Question: Imagine you want to count how many non-ASCII chars a given 'char<URL>.
The simplest way is obviously
'''
int simpleCount() {
int result = 0;
for (int i = 0; i < string.length; i++) {
result += string[i] >= 128 ? 1 : 0;
}
return result;
}
'''
Then you think that many inputs are pure ASCII and that it could be a good idea to deal with them separately. For simplicity assume you write just this
'''
private int skip(int i) {
for (; i < string.length; i++) {
if (string[i] >= 128) break;
}
return i;
}
'''
Such a trivial method could be useful for more complicated processing and here it can't do no harm, right? So let's continue with
'''
int smartCount() {
int result = 0;
for (int i = skip(0); i < string.length; i++) {
result += string[i] >= 128 ? 1 : 0;
}
return result;
}
'''
It's the same as 'simpleCount'. I'm calling it "smart" as the actual work to be done is more complicated, so skipping over ASCII quickly makes sense. If there's no or a very short ASCII prefix, it can costs a few cycles more, but that's all, right?
Maybe you want to rewrite it like this, it's the same, just possibly more reusable, right?
'''
int smarterCount() {
return finish(skip(0));
}
int finish(int i) {
int result = 0;
for (; i < string.length; i++) {
result += string[i] >= 128 ? 1 : 0;
}
return result;
}
'''
And then you ran a <URL> on some random string and get this

The parameters determine the ASCII to non-ASCII ratio and the average length of a non-ASCII sequence, but as you can see they don't matter. Trying different seeds and whatever doesn't matter. The <URL>, so the usual gotchas don't apply. The results are fairly repeatable, the tiny black bars at the end denote the minimum and maximum times.
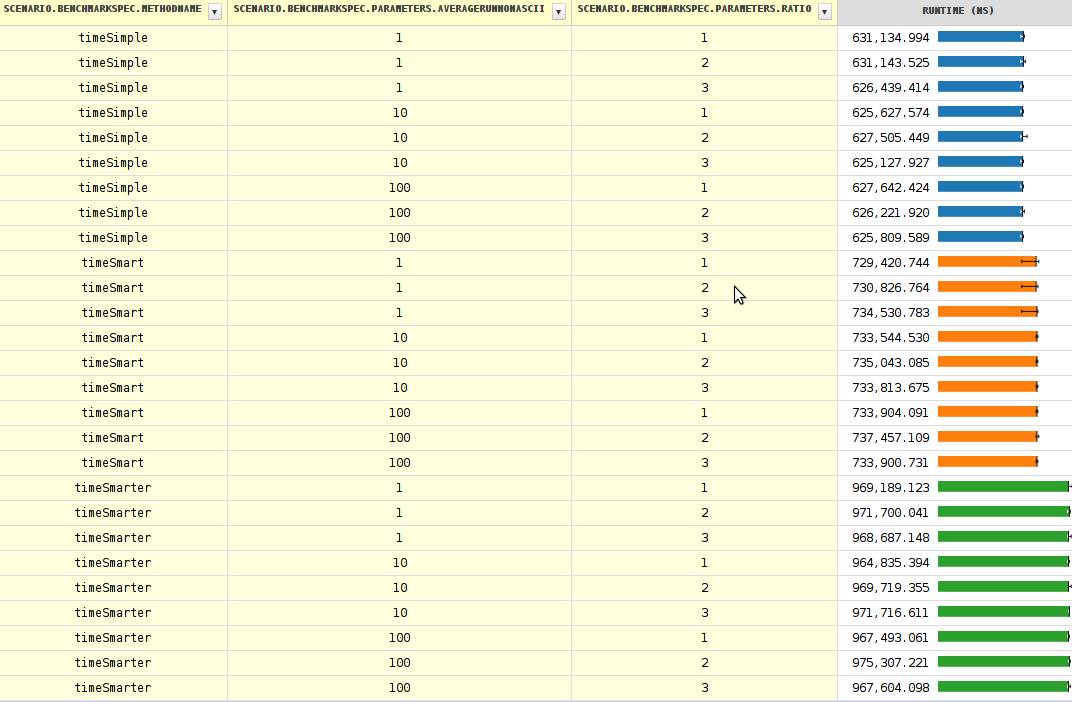
Answer: Got it.
The difference is in the possibility for the optimizer/CPU to predict the number of loops in 'for'. If it is able to predict the number of repeats up front, it can skip the actual check of 'i < string.length'. Therefore the optimizer needs to know up front how often the condition in the for-loop will succeed and therefore it must know the value of 'string.length' and 'i'.
I made a simple test, by replacing 'string.length' with a local variable, that is set once in the 'setup' method. Result: 'smarterCount' has runtime of about 'simpleCount'. Before the change 'smarterCount' took about 50% longer then 'simpleCount'. 'smartCount' did not change.
It looks like the optimizer looses the information of how many loops it will have to do when a call to another method occurs. That's the reason why 'finish()' immediately ran faster with the constant set, but not 'smartCount()', as 'smartCount()' has no clue about what 'i' will be after the 'skip()' step. So I did a second test, where I copied the loop from 'skip()' into 'smartCount()'.
And voila, all three methods return within the same time (800-900 ms).